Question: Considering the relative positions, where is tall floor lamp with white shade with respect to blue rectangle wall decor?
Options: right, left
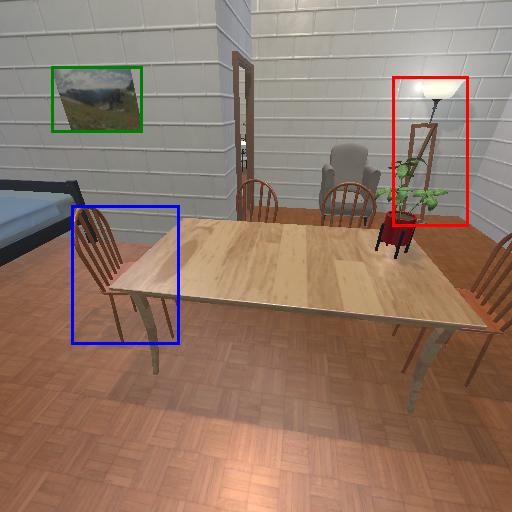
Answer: right